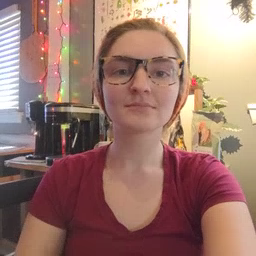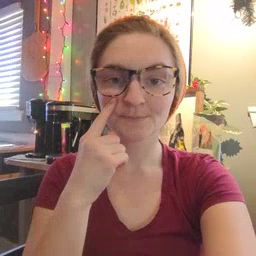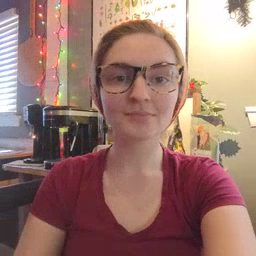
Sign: eye